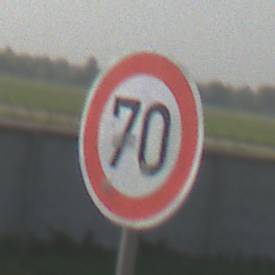
Verkehrszeichen: Geschwindigkeit70
Umgebung: Outdoor, Special
Tageszeit: MorningAfternoon
Wetter: Clear
Licht: Natural
Jahreszeit: NotSpecified
Kontrast: HighContrast